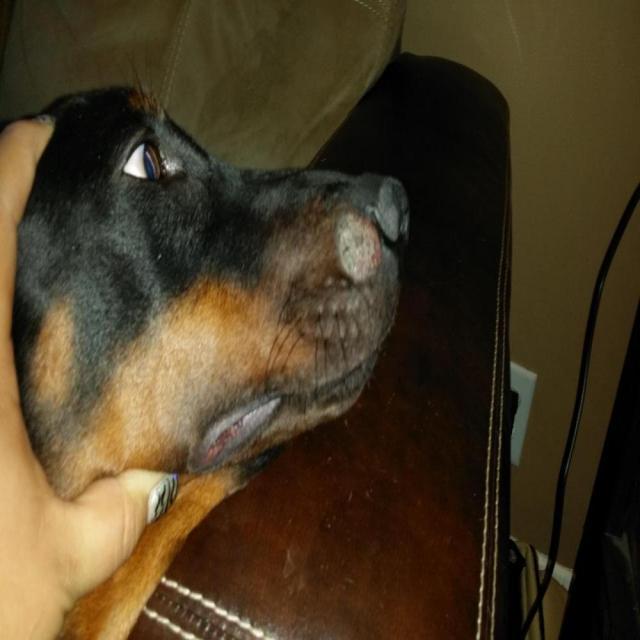
Canine ringworm (Dermatophytosis) — fungal infection caused by Microsporum or Trichophyton. Presents with circular alopecia, scaling, crusting, and broken hairs.